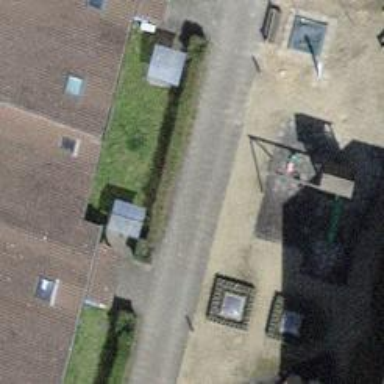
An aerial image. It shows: Playground area for leisure land.